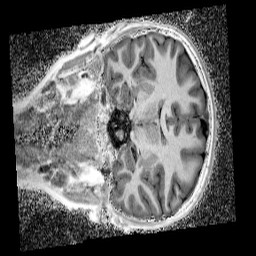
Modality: UNIT1_denoised
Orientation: coronal
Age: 9
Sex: male
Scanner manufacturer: siemens
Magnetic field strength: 3 T
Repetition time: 4 s
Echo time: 0.00299 s